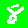
Digit: 8